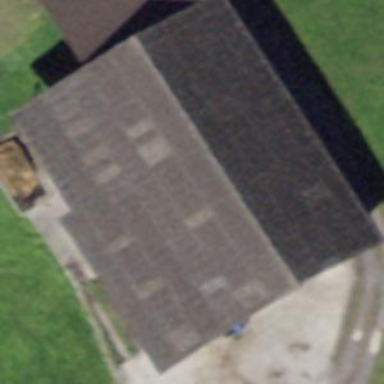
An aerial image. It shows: Rural barn.